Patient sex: M
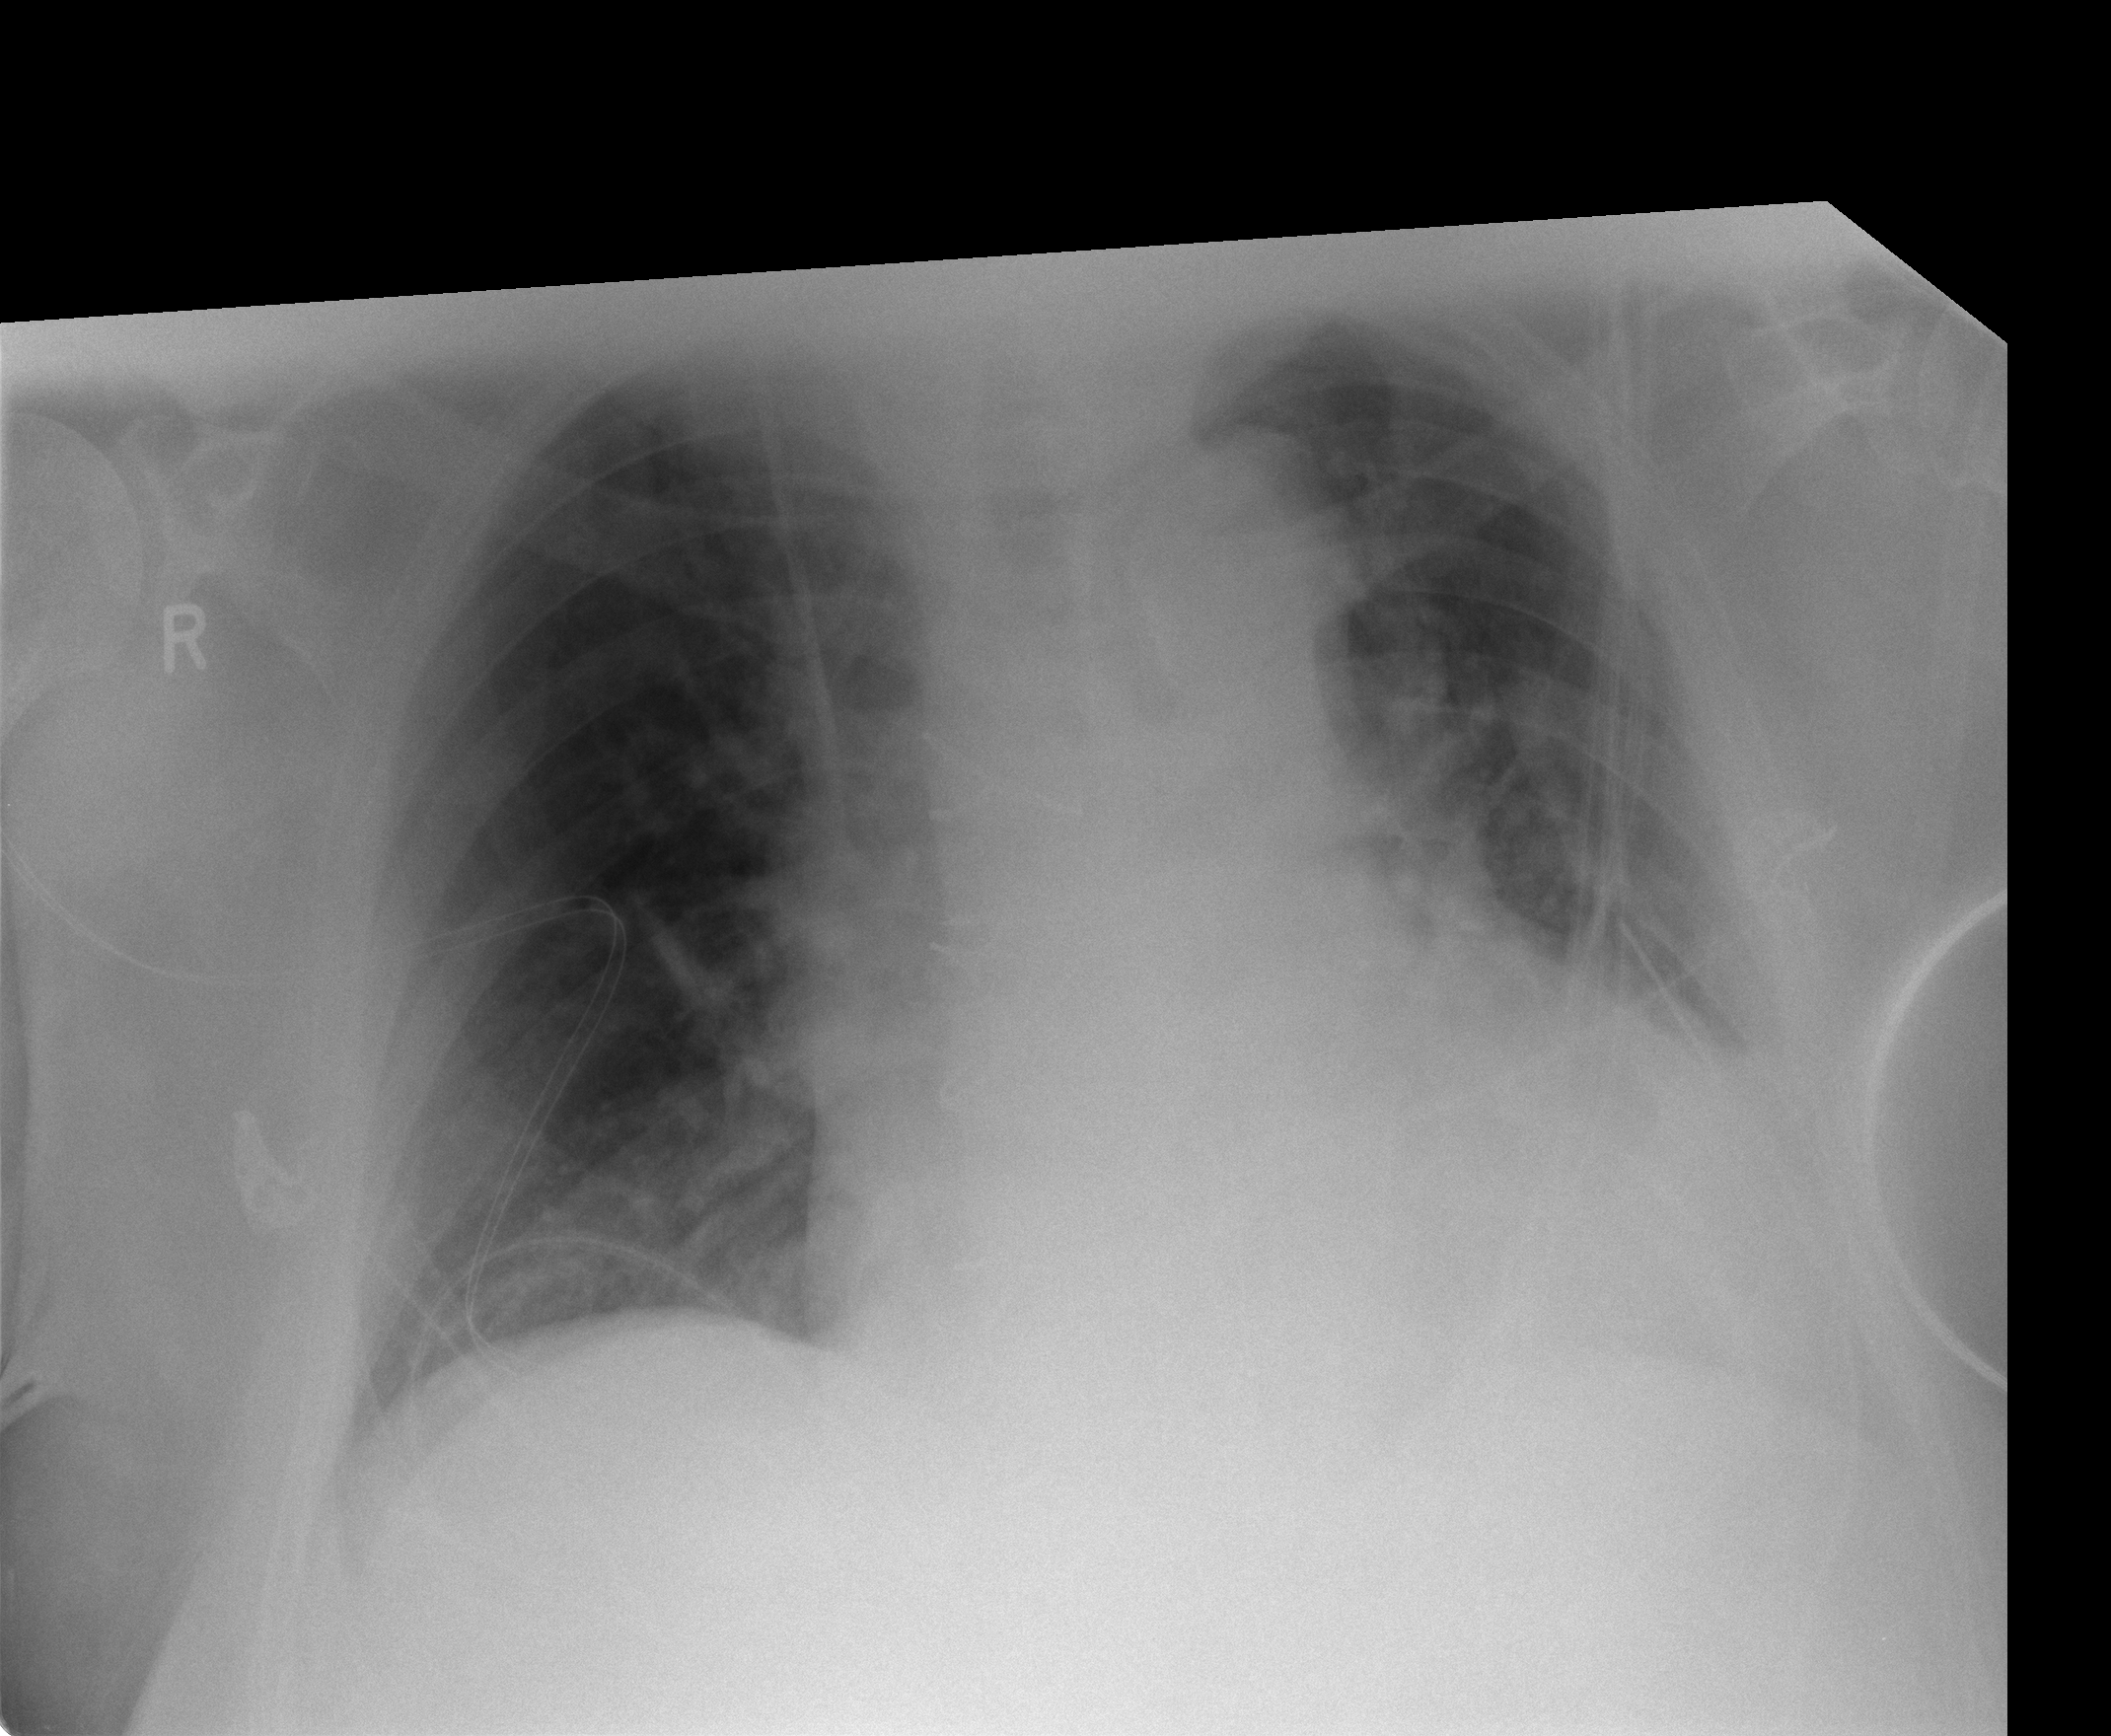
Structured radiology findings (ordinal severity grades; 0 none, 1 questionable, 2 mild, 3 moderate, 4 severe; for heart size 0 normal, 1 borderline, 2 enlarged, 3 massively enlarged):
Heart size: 2
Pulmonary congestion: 2
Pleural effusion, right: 0
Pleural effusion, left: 1
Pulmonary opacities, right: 0
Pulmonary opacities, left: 0
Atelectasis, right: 1
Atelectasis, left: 2